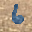
Label: 6